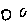
Label: circle